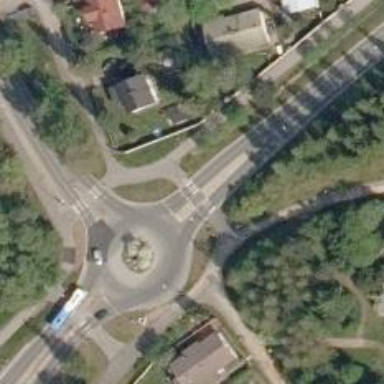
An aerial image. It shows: Uncontrolled road crossing.